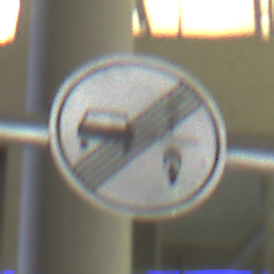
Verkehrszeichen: EndeVerbotUeberholenEinspurigeFahrzeuge
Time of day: Night
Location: Outdoor (Urban)
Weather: PartlyCloudy
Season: NotSpecified
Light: Artificial